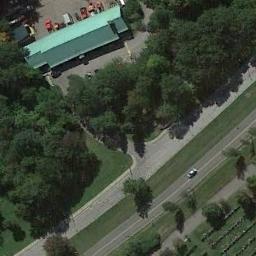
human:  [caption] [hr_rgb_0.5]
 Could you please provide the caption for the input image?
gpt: The freeway is next to the houses and some trees .

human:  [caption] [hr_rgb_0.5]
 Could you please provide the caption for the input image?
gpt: There are only two cars on the straight highway .

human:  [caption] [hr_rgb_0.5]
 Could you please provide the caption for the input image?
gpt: A straight freeway and a road are some trees and a house on one side .

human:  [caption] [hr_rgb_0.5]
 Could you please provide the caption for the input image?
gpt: There are large green lawns and green trees around the freeway, There is a car on the freeway, And a green roof building next to the freeway .

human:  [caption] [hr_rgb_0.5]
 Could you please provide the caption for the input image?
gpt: There are many green trees and a green building beside the freeway .